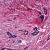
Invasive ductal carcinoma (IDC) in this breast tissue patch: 0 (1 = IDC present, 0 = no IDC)